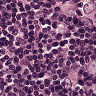
Metastatic tissue present: yes